Field crop: tomato
Growth stage: 2
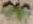
Species: solanum